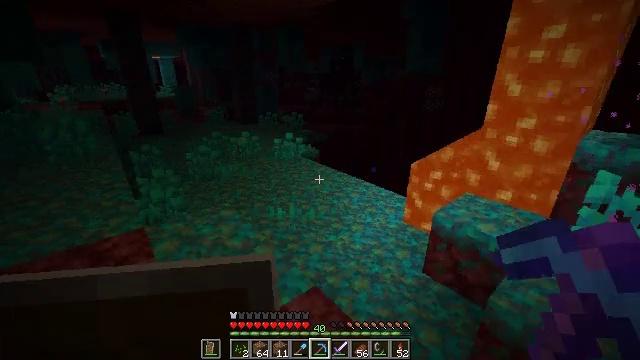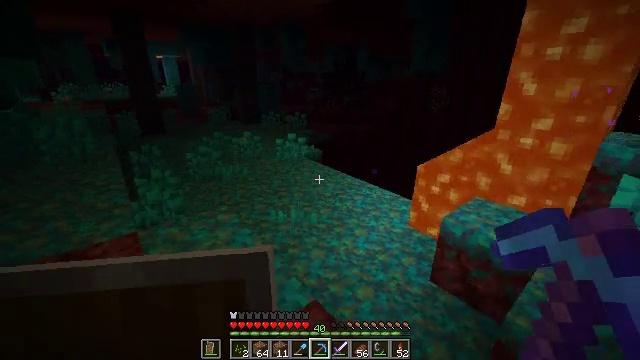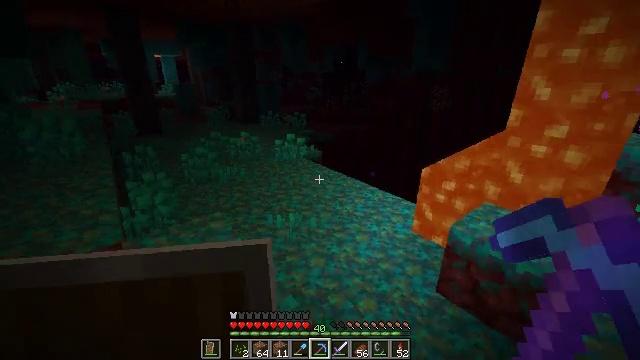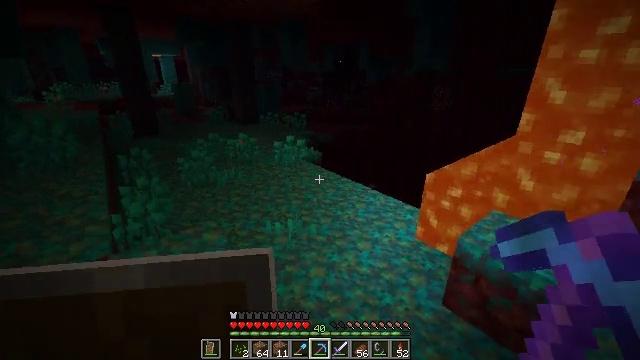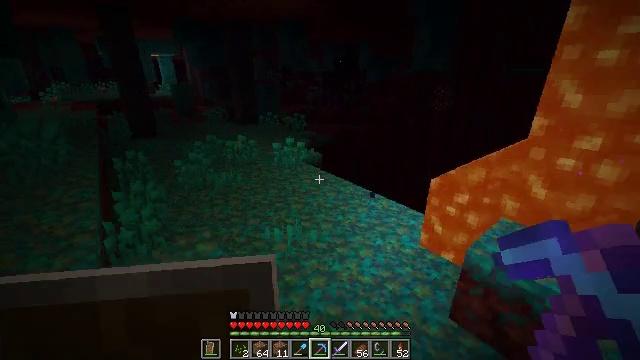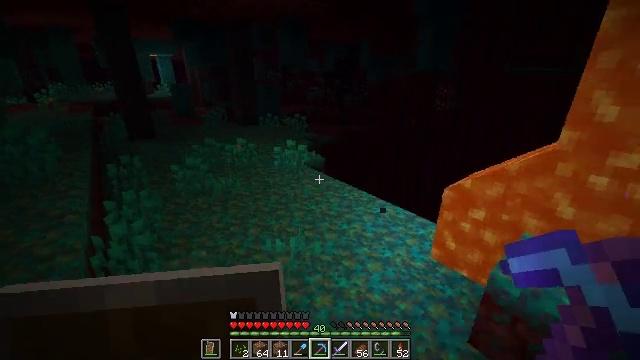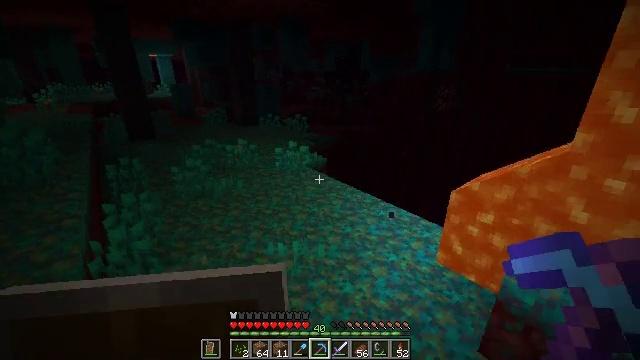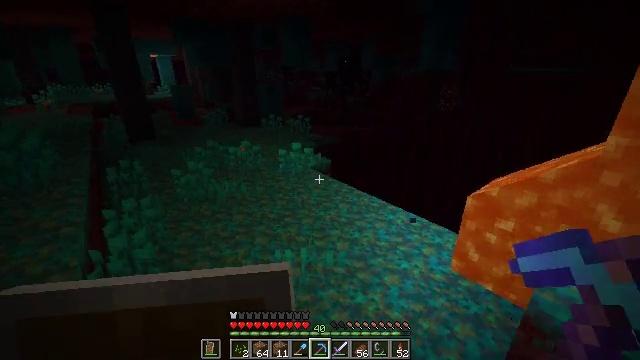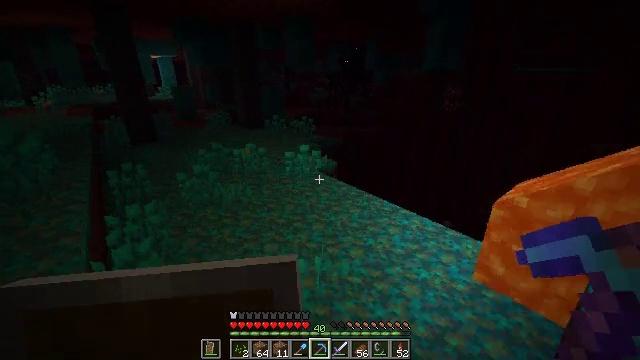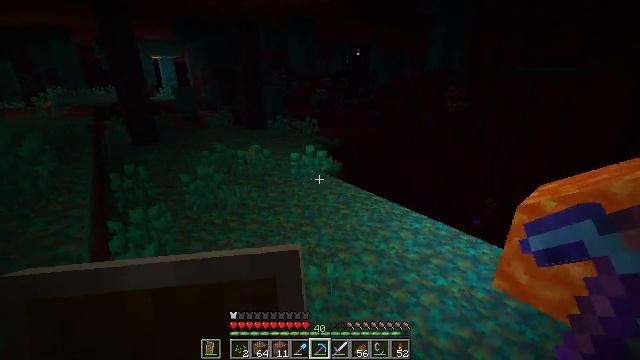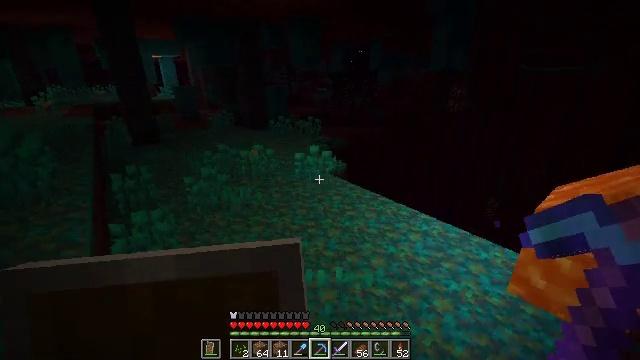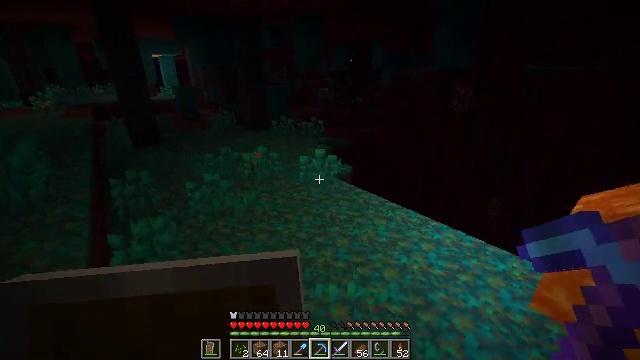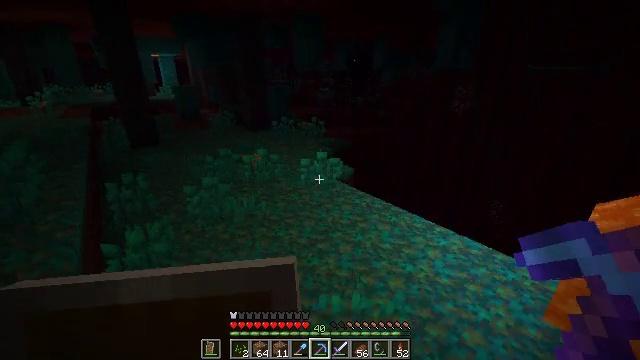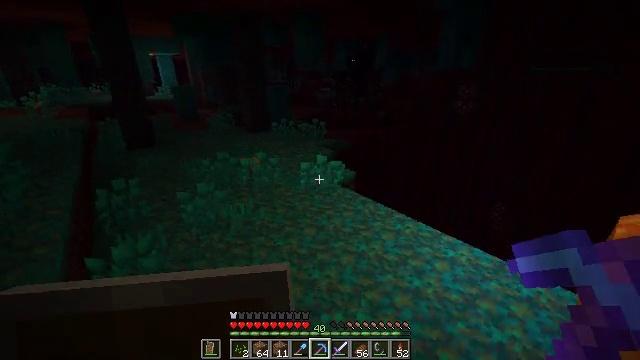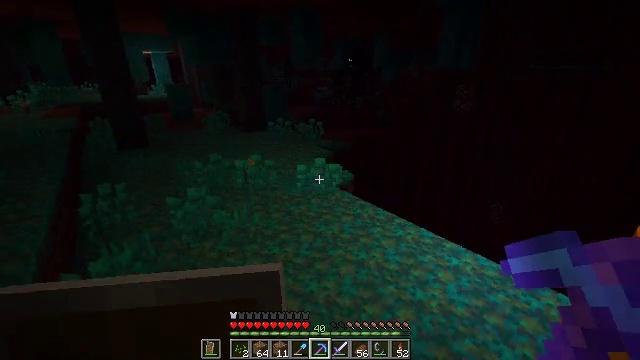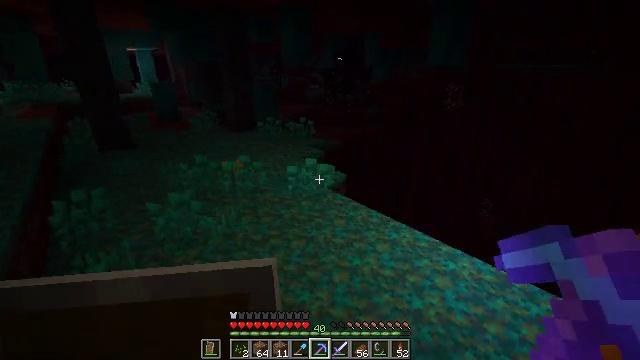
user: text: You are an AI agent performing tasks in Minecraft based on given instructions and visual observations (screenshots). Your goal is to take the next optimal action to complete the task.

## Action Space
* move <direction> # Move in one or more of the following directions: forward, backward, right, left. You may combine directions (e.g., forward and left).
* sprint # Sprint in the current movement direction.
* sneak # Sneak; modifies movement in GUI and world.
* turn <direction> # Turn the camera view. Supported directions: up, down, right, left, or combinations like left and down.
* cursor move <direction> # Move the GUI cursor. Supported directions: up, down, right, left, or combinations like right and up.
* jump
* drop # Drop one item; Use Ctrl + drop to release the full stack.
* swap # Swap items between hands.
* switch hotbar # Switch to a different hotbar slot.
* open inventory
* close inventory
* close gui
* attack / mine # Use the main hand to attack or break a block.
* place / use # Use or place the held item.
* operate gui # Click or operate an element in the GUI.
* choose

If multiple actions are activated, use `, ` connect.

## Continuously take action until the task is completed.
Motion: motion action
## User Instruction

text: Break the warped nylium block.
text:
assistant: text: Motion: move forward
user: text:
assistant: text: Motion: move forward
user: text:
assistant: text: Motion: move forward
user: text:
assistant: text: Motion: move forward
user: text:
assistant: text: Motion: move forward and move left
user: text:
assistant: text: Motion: move forward and move left
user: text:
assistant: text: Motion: move forward and move left
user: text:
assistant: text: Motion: move forward and move left
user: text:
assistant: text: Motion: move forward and move left
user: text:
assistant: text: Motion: move forward and move left
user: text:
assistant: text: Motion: move forward
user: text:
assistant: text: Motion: move forward
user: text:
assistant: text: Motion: move forward
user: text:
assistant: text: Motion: move forward
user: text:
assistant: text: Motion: move forward, turn right
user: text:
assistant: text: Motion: move forward, turn right
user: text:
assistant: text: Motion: move forward, turn right
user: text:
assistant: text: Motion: move forward and move left, turn right
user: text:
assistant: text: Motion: move forward and move left, turn right
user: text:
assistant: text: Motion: move forward and move left, turn right
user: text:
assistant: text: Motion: move forward and move left, turn right
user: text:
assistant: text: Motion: move forward, turn right
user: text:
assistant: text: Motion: move forward, turn right
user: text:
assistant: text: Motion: move forward
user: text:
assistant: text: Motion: move forward, turn right and down
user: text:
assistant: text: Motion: move forward, turn right and down
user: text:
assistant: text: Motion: move forward, turn right
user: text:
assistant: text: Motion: move forward, turn right
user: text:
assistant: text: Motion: move forward
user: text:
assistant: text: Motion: no_op